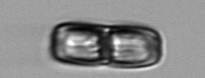
Label: Ephemera